Field crop: tomato
Growth stage: 2
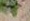
Species: solanum